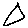
Label: triangle